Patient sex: M
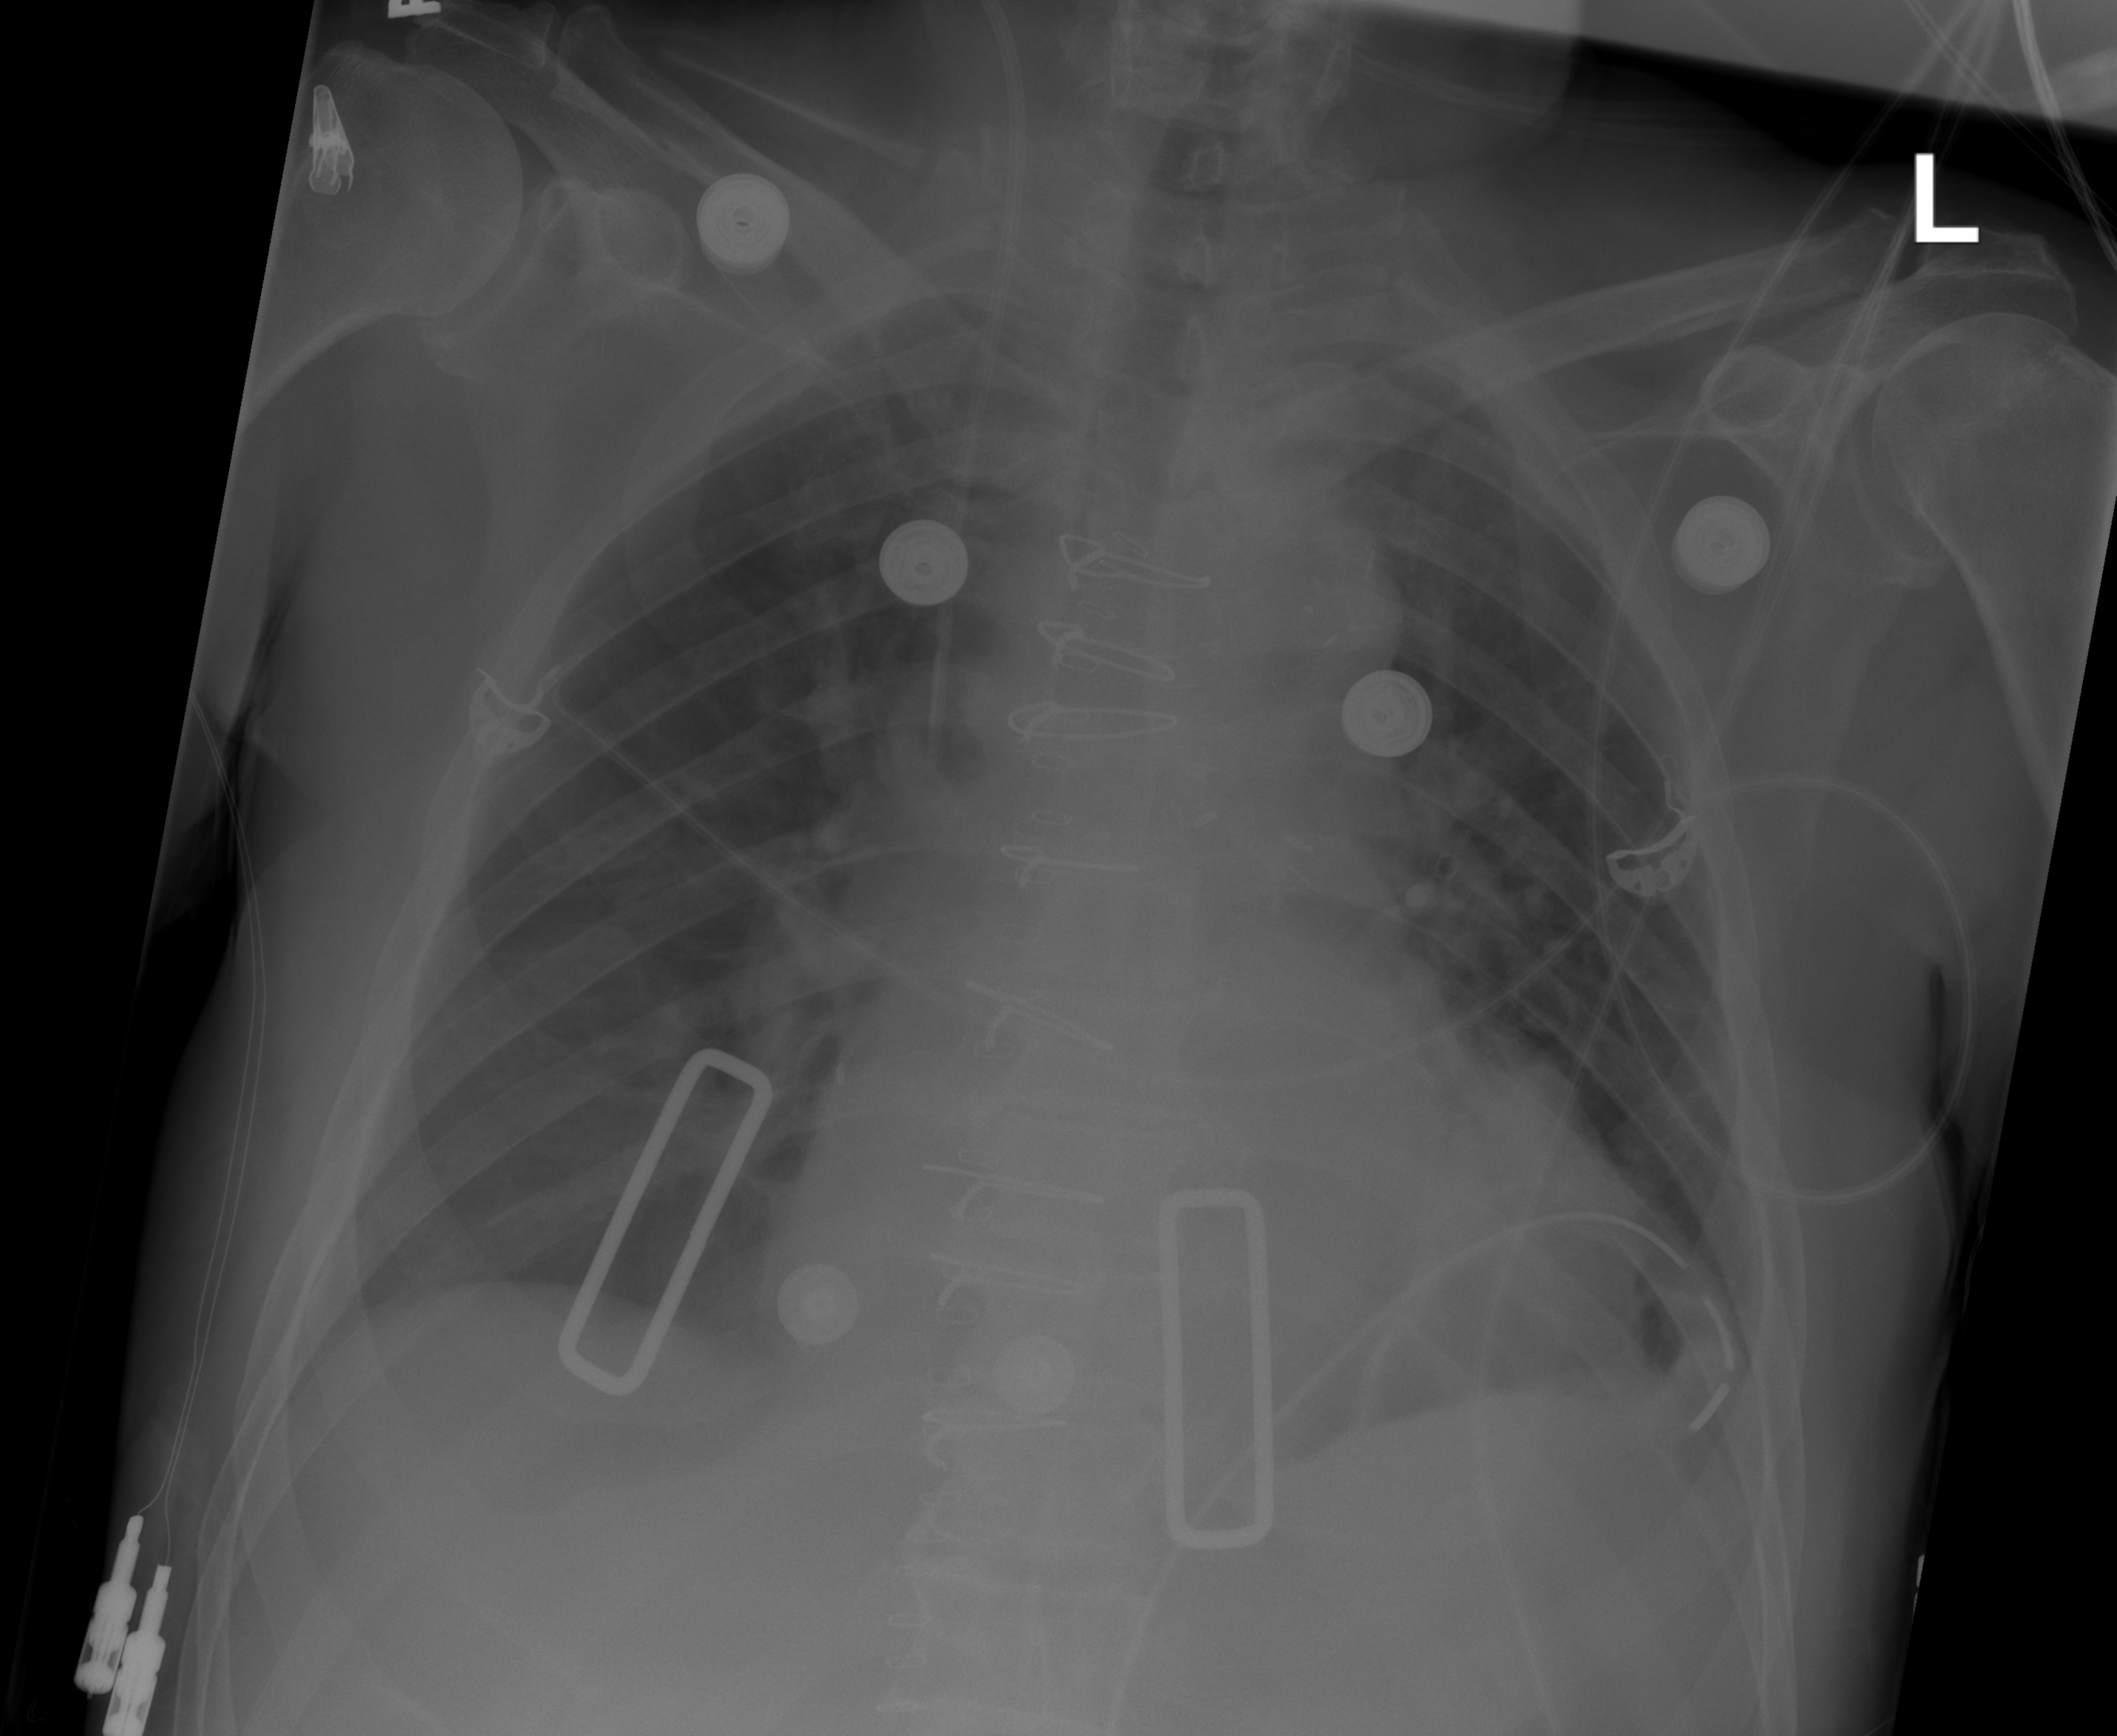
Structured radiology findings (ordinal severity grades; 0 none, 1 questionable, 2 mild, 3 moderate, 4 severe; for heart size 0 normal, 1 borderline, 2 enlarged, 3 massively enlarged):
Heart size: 1
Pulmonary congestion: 0
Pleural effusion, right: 0
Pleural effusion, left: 0
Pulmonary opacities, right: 0
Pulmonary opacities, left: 0
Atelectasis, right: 0
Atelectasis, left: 2